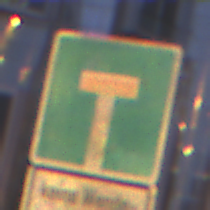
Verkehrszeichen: Sackgasse
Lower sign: HinweisGeaenderteVorfahrtVerkehrsfuehrungVerkehrsregelung3
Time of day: Night
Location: Outdoor (Urban)
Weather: PartlyCloudy
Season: NotSpecified
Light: Artificial